Field crop: maize
Growth stage: 2
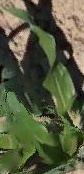
Species: maize